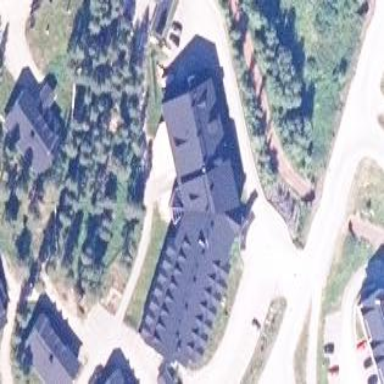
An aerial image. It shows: Hotel building.